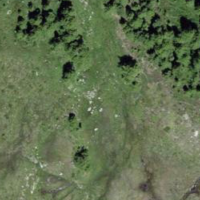
EUNIS habitat code: 26
Species observed at this site:
Parnassia palustris